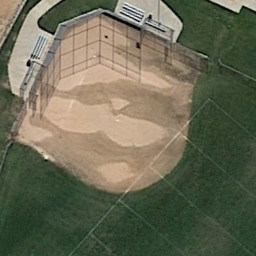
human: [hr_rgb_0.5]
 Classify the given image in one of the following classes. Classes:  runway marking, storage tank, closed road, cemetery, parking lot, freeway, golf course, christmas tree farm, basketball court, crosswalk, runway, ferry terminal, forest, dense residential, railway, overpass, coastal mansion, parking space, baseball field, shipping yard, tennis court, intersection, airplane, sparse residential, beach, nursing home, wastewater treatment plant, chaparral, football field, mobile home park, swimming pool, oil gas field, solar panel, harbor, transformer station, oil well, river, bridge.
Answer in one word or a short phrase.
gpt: baseball field